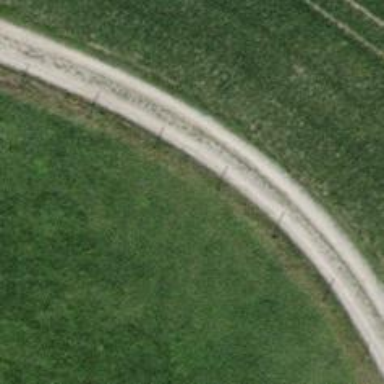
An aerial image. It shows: Track with grade 3 pebblestone surface.